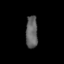
Tissue: lung
Cell type: Epithelial cells
Senescence score: 0.225
Nuclear area (px): 377
Mean DAPI intensity: 99.207